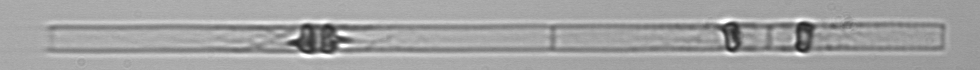
Label: Dactyliosolen_blavyanus